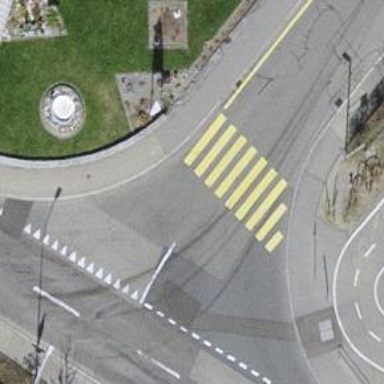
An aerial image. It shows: Uncontrolled zebra crossing on the road.